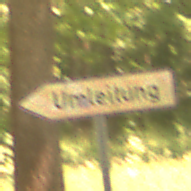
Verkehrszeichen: UmleitungswegweiserLinksweisend
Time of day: Midday
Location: Outdoor (Nature)
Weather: PartlyCloudy
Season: NotSpecified
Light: Natural